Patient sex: F
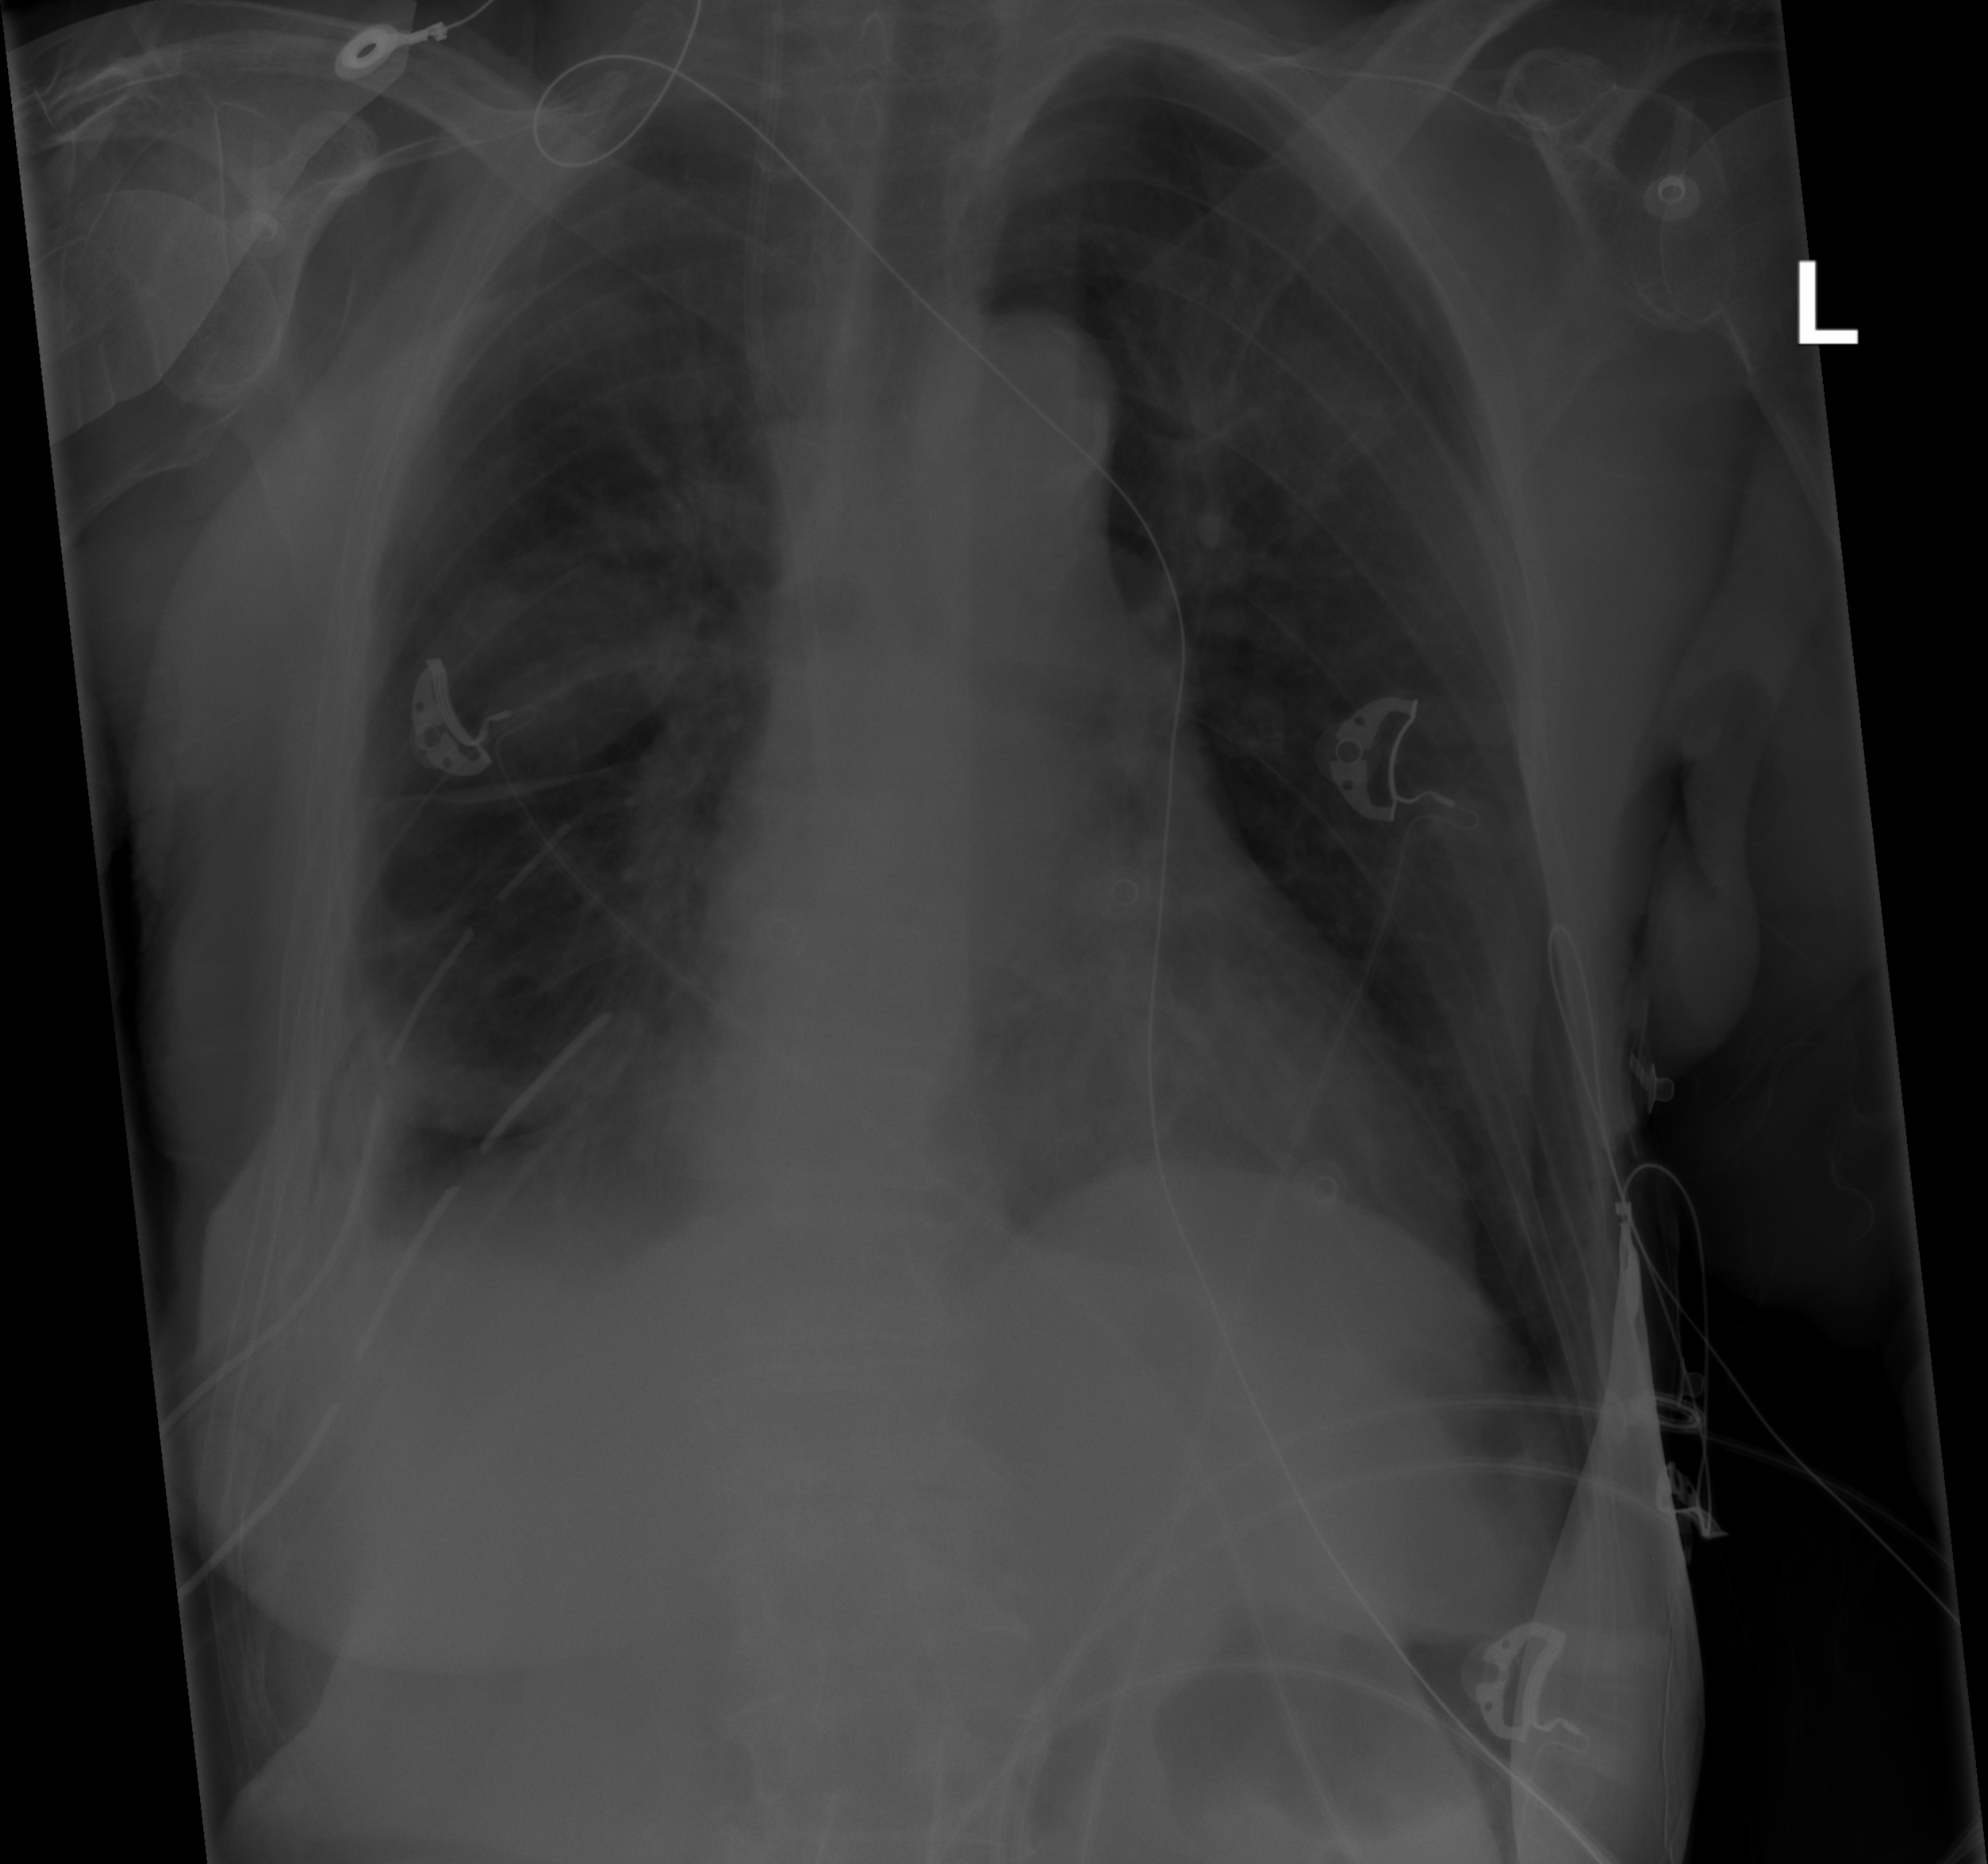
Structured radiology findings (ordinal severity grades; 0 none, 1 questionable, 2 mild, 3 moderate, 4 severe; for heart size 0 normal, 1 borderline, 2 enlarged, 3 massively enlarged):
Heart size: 2
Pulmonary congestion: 0
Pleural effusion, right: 0
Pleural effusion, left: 0
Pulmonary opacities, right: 0
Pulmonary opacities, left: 0
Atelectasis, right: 2
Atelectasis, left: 1